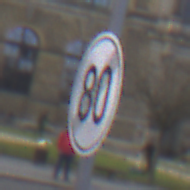
Verkehrszeichen: EndeGeschwindigkeit80
Umgebung: Outdoor, Urban
Tageszeit: MorningAfternoon
Wetter: PartlyCloudy
Licht: Natural
Jahreszeit: NotSpecified
Kontrast: LowContrast